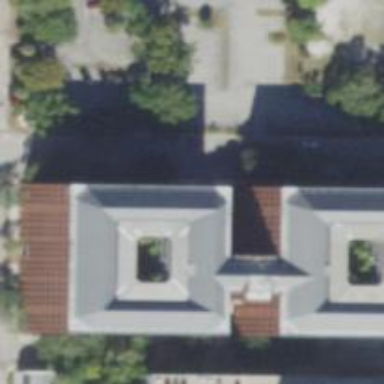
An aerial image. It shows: Office building.